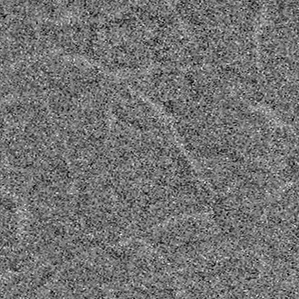
Label: frost